Question: The following code copies a row of data from a Dashboard to a Data_Log as you repeatedly click the Start button. I am trying to add a condition that each time a 'Yes' appears in column 'D' of the Time Log copy the data from the Dashboard to the Data_Log and only click the Start button once to initiate as it should run continuously until you hit the Stop button.
The problem is I cannot copy the data when the 'Yes' condition appears on the Time_Log.
Logic -> Condition of 'Yes' appears on the Time_Log -> copy from Dashboard -> paste to Data_Log -> continues to copy/paste as the 'Yes' increments on the Time_Log with time moving forward. Thank you for your help.

'''
Option Explicit
Dim LoggingActive As Boolean
Public Sub StartLoggingData()
Application.StatusBar = "Logging Dashboard Started"
LoggingActive = True
CopyData
End Sub
Public Sub StopLoggingData()
Application.StatusBar = "Logging Dashboard Stopped"
LoggingActive = False
End Sub
Private Sub CopyData()
Dim sht1 As Worksheet, sht2 As Worksheet, sht3 As Worksheet, cpyRng As Range, logRng As Long, rngLogTargetBeginningCell As Range, rngLastCellSelection As Range, r As Long, lastRow As Range
If LoggingActive = True Then
Set sht1 = ThisWorkbook.Sheets("Dashboard")
Set sht2 = ThisWorkbook.Sheets("Data_Log")
Set sht3 = ThisWorkbook.Sheets("Time_Log")
Set cpyRng = sht1.Range("A39:Q39")
Set rngLogTargetBeginningCell = sht2.Rows(sht2.Rows.Count).Columns(1).End(xlUp).Offset(1, 0)
Set rngLastCellSelection = Selection ' remember the last selection because pasting will change the active cell
Application.ScreenUpdating = False ' Stop Updating Graphic during data copy
lastRow = sht3.Cells(Rows.Count).End(xlUp).Row
For r = 4 To lastRow
If sht3.Range("D" & r).Value = "Yes" Then
cpyRng.Copy
rngLogTargetBeginningCell.Offset(0, 1).PasteSpecial xlPasteValues
rngLastCellSelection.Select ' reselect the old cell
End If
Next r
End If
Application.CutCopyMode = False ' Remove the copy area marker
Application.ScreenUpdating = True ' update graphics again
End Sub
'''
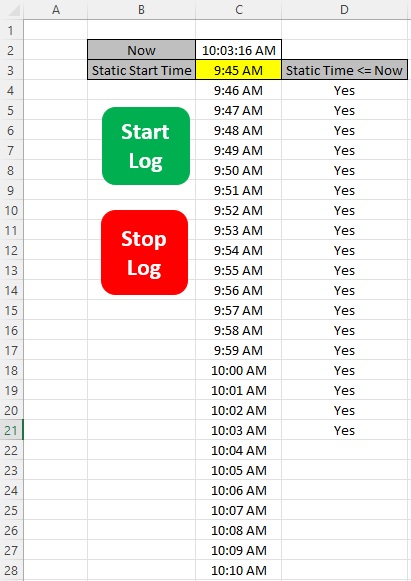
Answer: 'lastRow' is typed as a 'Range' instead of a Numeric data type.
'wsTime_Log.Cells(Rows.Count)' refers to column 1 which is empty.
> '''
lastRow As Range
lastRow = wsTime_Log.Cells(Rows.Count).End(xlUp).Row
'''
'rngLogTargetBeginningCell' should be determined inside the loop.
## Corrections
> '''
lastRow As Long
lastRow = wsTime_Log.Cells(Rows.Count, "D").End(xlUp).Row
'''
## Refactored Code
'''
Dim LoggingActive As Boolean
Public Sub StartLoggingData()
Application.StatusBar = "Logging Dashboard Started"
LoggingActive = True
CopyData
End Sub
Public Sub StopLoggingData()
Application.StatusBar = "Logging Dashboard Stopped"
LoggingActive = False
End Sub
Private Sub CopyData()
LoggingActive = True
Dim r As Long, lastRow As Long
Dim ValidationRange As Range
Set ValidationRange = TimeLogValidationRange
If LoggingActive = True Then
Application.ScreenUpdating = False ' Stop Updating Graphic during data copy
For r = 1 To ValidationRange.Rows.Count
If ValidationRange.Cells(r, 1).Value = "Yes" Then
With DashboardDataRange
NewData_LogRow.Resize(.Rows.Count, .Columns.Count).Value = .Value
End With
End If
Next r
End If
Application.ScreenUpdating = True ' update graphics again
End Sub
Function TimeLogValidationRange() As Range
With wsTime_Log
Set TimeLogValidationRange = .Range("A1", .UsedRange).Columns("D")
With TimeLogValidationRange
Set TimeLogValidationRange = TimeLogValidationRange.Offset(3).Resize(.Rows.Count - 3)
End With
End With
End Function
Function DashboardDataRange() As Range
Set DashboardDataRange = wsDashboard.Range("A39:Q39")
End Function
Function NewData_LogRow() As Range
With wsData_Log
Set NewData_LogRow = .UsedRange.Columns(1)
Set NewData_LogRow = NewData_LogRow.Offset(NewData_LogRow.Rows.Count).Resize(1).EntireRow
End With
End Function
Function wsDashboard() As Worksheet
Set wsDashboard = ThisWorkbook.Sheets("Dashboard")
End Function
Function wsData_Log() As Worksheet
Set wsData_Log = ThisWorkbook.Sheets("Data_Log")
End Function
Function wsTime_Log() As Worksheet
Set wsTime_Log = ThisWorkbook.Sheets("Time_Log")
End Function
'''
I like to create helper functions for all my ranges. This allows me to test exactly what is being referenced like this:
'''
Application.Goto TimeLogValidationRange
Application.Goto DashboardDataRange
Application.Goto NewData_LogRow
'''